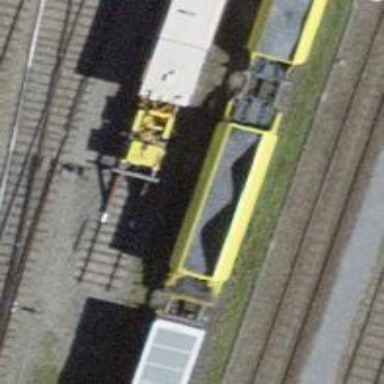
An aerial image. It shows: Railway buffer stop.